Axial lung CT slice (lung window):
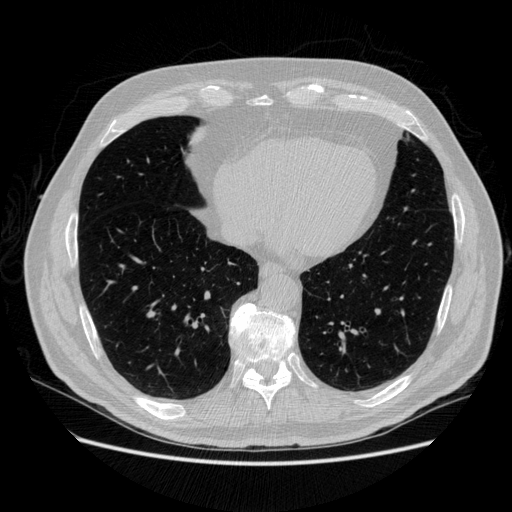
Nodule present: no